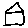
Label: house